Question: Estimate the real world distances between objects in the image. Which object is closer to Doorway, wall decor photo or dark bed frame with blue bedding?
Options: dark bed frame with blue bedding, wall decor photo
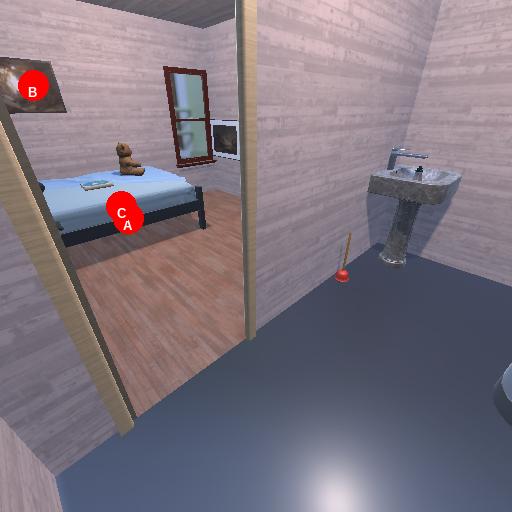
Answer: dark bed frame with blue bedding